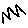
Label: zigzag